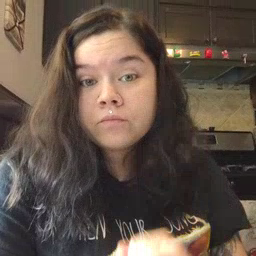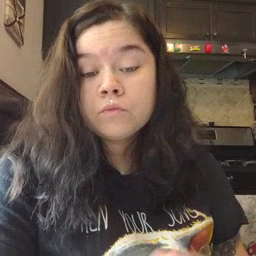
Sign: if